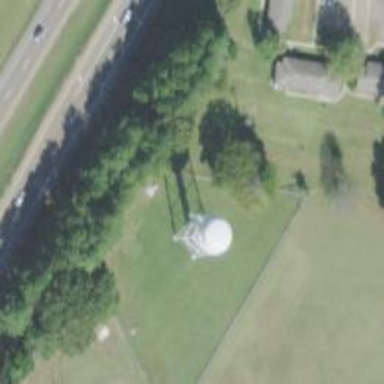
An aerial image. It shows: Water tower that is man-made.